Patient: sex F, age 59
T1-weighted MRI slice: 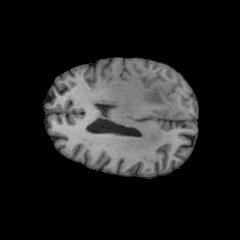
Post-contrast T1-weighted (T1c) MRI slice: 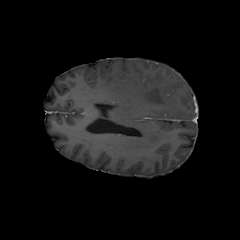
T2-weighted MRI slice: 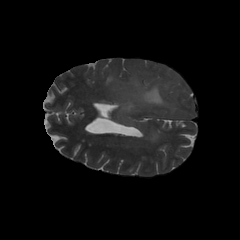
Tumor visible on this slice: yes
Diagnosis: Glioblastoma, IDH-wildtype
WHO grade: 4